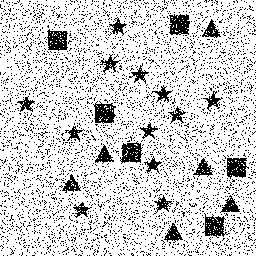
Squares: 6
Triangles: 6
Stars: 12
Total shapes: 24